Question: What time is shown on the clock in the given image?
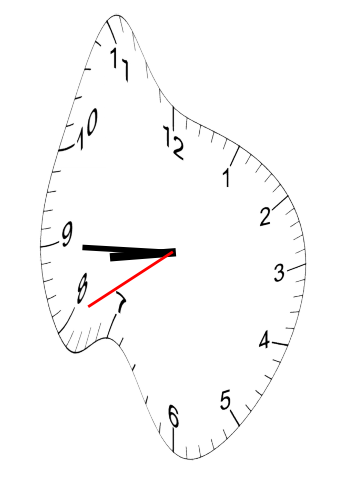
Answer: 08:44:40